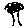
Label: tree